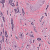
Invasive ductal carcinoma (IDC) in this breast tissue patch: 1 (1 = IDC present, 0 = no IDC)